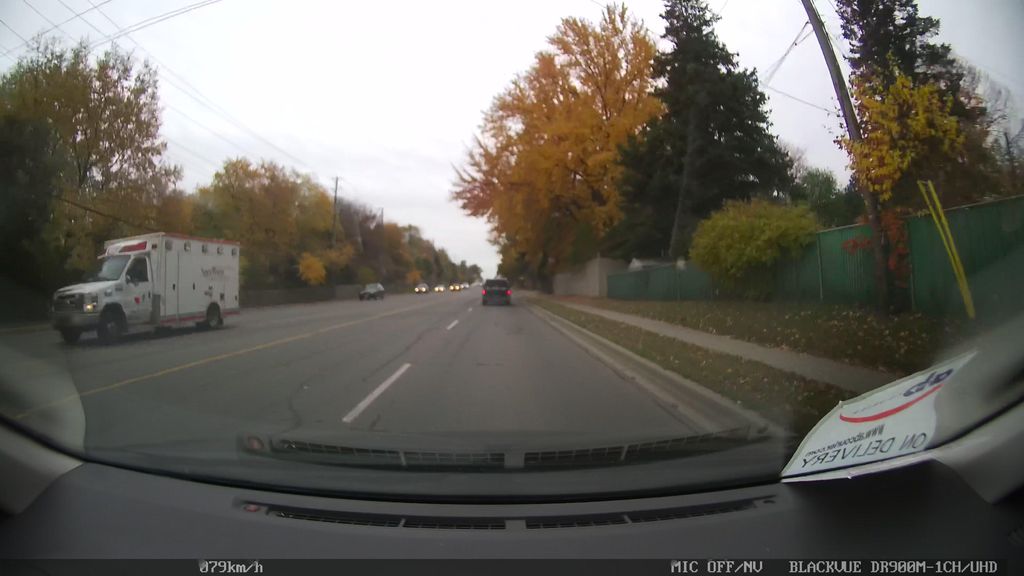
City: toronto